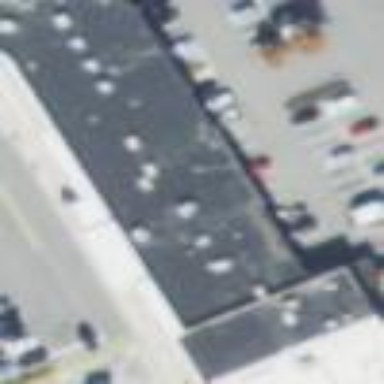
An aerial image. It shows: Retail building.